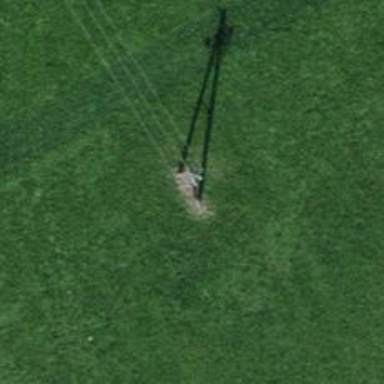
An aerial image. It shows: Power pole.